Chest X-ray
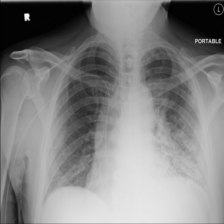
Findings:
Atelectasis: negative
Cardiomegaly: negative
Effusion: negative
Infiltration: positive
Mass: negative
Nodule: negative
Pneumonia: negative
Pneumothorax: negative
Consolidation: negative
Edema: negative
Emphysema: negative
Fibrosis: negative
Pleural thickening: negative
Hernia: negative